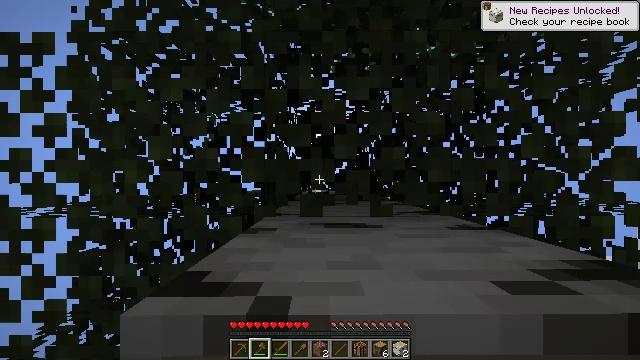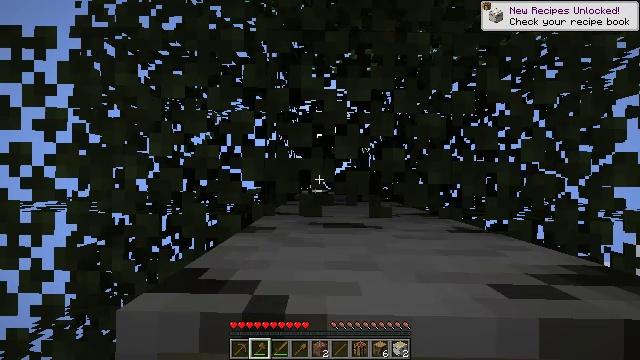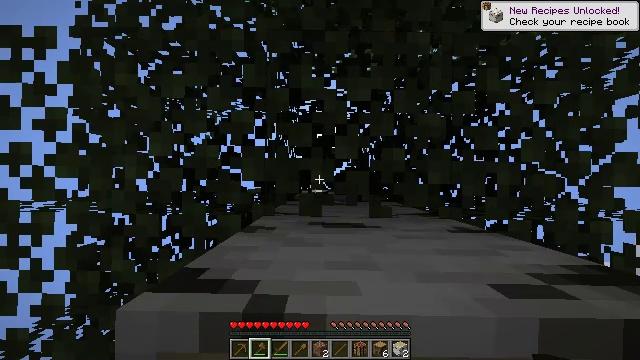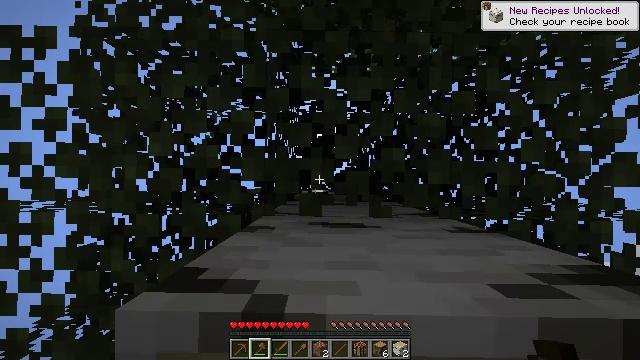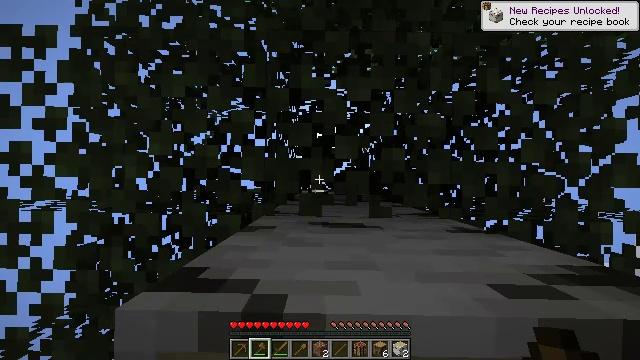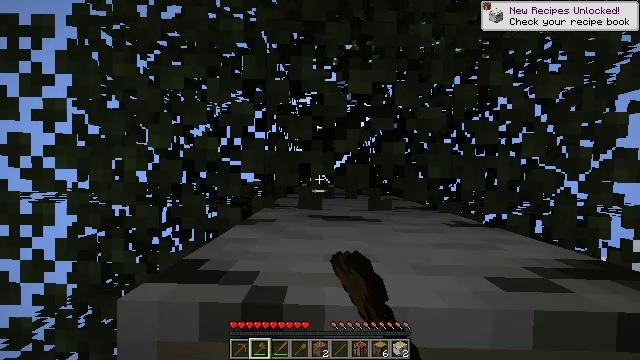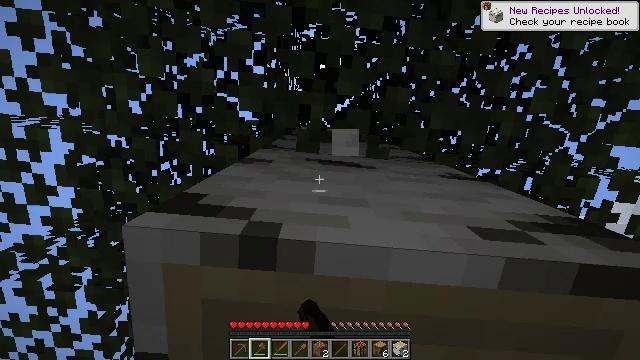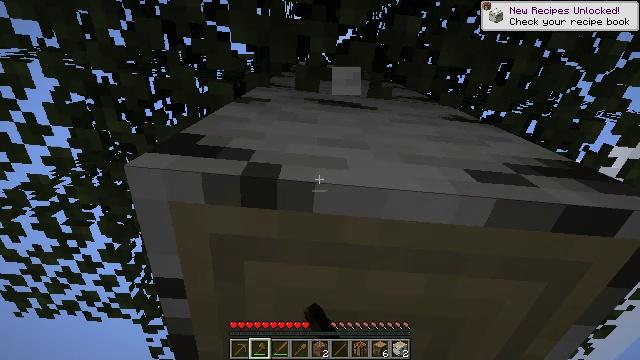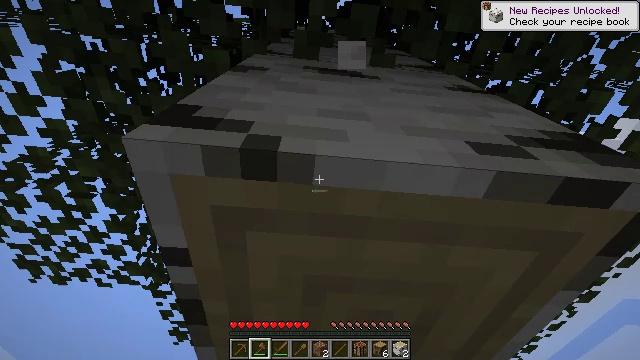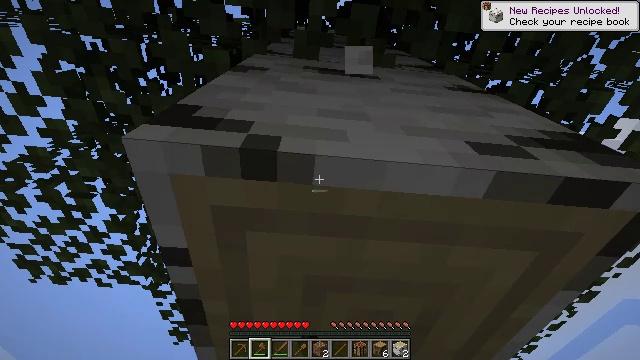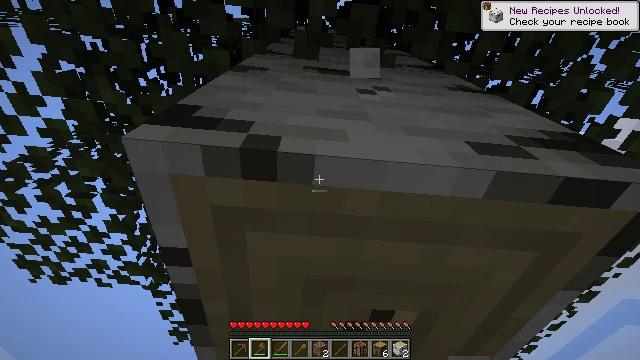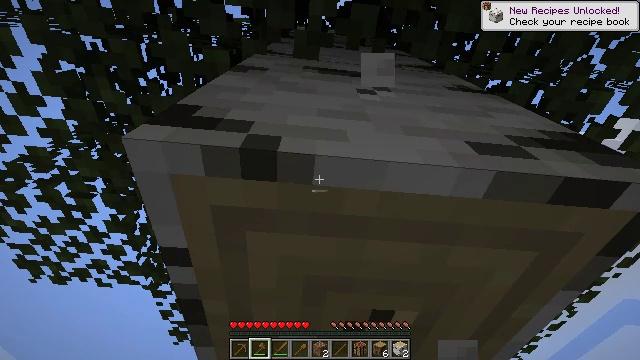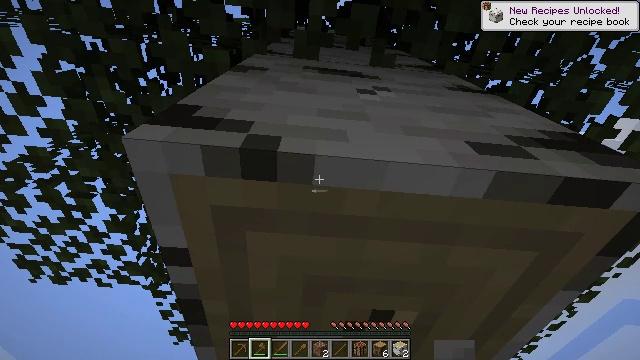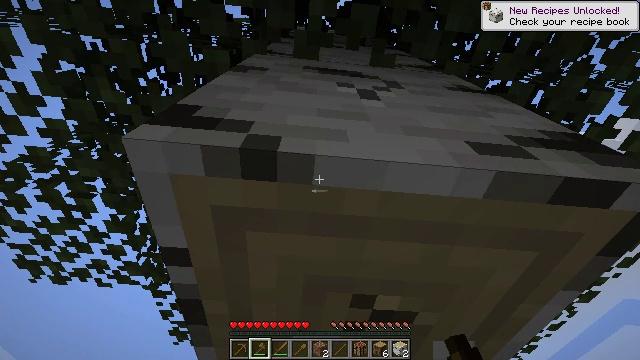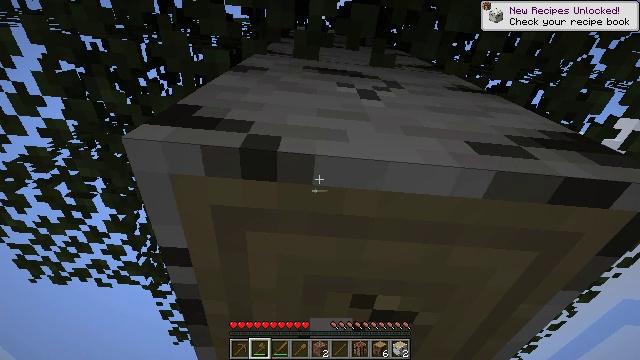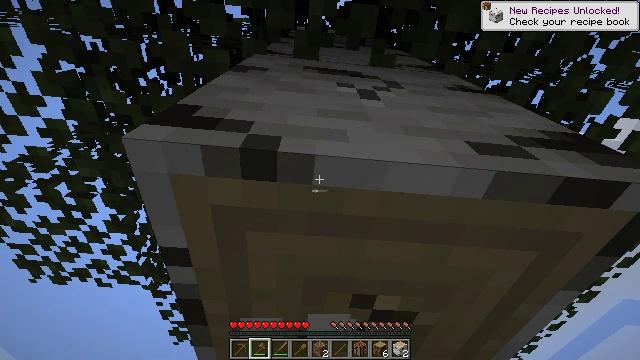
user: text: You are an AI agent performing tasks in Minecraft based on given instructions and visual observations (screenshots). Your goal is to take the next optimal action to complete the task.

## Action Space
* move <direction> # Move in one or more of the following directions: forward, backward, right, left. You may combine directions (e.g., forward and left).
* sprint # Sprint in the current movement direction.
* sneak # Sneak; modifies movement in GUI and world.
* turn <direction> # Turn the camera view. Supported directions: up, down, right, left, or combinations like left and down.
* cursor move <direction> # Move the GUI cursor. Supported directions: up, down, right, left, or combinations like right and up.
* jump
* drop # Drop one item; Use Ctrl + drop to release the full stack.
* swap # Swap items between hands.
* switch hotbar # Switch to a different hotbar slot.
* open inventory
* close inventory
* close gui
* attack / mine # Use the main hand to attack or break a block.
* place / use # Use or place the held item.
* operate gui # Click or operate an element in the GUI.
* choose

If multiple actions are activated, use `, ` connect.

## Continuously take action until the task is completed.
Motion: motion action
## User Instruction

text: Harvest birch logs from birch trees.
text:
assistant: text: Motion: turn right and up
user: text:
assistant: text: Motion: no_op
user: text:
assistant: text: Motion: no_op
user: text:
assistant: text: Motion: attack / mine
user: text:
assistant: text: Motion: turn down, attack / mine
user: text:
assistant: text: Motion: turn right and down, attack / mine
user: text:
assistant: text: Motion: turn down
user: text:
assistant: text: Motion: turn down, attack / mine
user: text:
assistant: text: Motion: attack / mine
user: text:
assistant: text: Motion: attack / mine
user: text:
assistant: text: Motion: attack / mine
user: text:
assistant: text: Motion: attack / mine
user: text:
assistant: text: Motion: attack / mine
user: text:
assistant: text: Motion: attack / mine
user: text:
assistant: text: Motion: attack / mine
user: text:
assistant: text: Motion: attack / mine
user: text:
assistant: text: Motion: attack / mine
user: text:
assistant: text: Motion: attack / mine
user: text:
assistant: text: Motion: attack / mine
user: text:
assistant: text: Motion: attack / mine
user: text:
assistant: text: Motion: attack / mine
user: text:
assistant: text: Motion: attack / mine
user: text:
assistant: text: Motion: attack / mine
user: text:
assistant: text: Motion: attack / mine
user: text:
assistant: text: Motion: attack / mine
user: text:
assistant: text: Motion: attack / mine
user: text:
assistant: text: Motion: attack / mine
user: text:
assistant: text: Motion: attack / mine
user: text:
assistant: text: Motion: attack / mine
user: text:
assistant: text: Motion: attack / mine